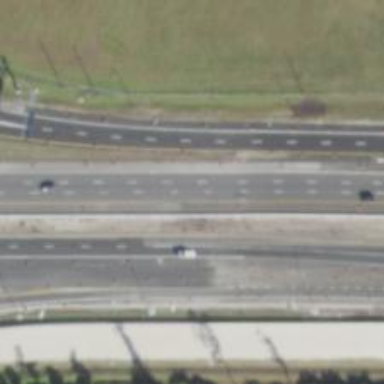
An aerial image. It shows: Asphalt motorway.